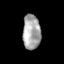
Tissue: skin
Cell type: Epithelial cells
Senescence score: 0.2829
Nuclear area (px): 607
Mean DAPI intensity: 167.634